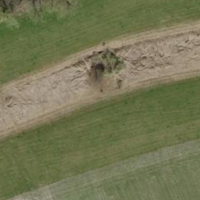
EUNIS habitat code: 52
Species observed at this site:
Tachybaptus ruficollis
Certhia brachydactyla
Corvus corone
Turdus philomelos
Emberiza citrinella
Rhaphigaster nebulosa
Anthus spinoletta
Buteo buteo
Jynx torquilla
Sylvia atricapilla
Chroicocephalus ridibundus
Bromus hordeaceus
Phylloscopus collybita
Phragmites australis
Larus michahellis
Erithacus rubecula
Sitta europaea
Garrulus glandarius
Columba livia
Saxicola rubicola
Passer italiae
Achillea millefolium
Corylus avellana
Anas platyrhynchos
Sturnus vulgaris
Troglodytes troglodytes
Corvus cornix
Aythya fuligula
Fringilla coelebs
Apatura ilia
Lanius collurio
Carduelis carduelis
Columba palumbus
Phalacrocorax carbo
Hirundo rustica
Motacilla alba
Coccothraustes coccothraustes
Accipiter nisus
Delichon urbicum